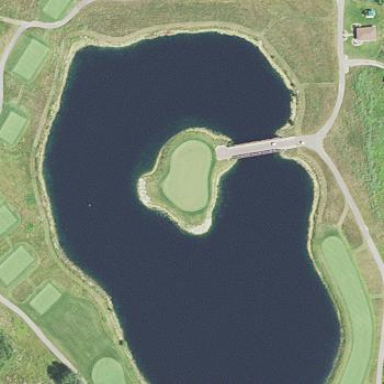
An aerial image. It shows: Golf fairway in the image.